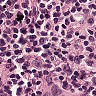
Metastatic tissue present: no